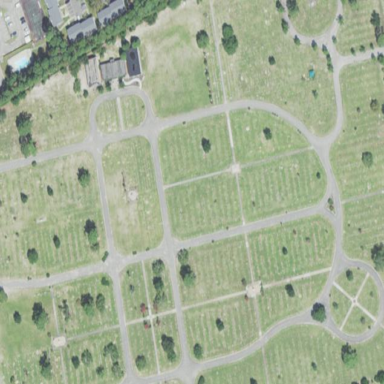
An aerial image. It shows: Cemetery.